You are looking at the wavelet scalogram of a bearing's acceleration signal. Based on the visible evidence, which condition applies: normal, inner_race, outer_race, ball?
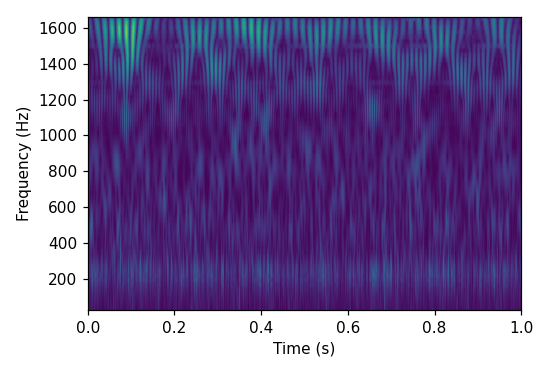
Answer: normal